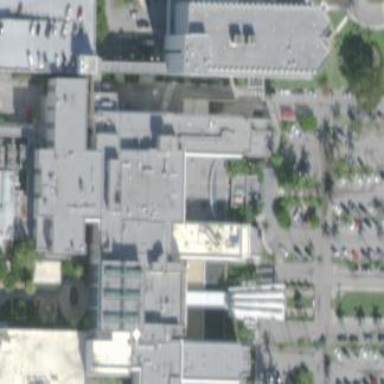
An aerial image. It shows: Hospital providing healthcare services.